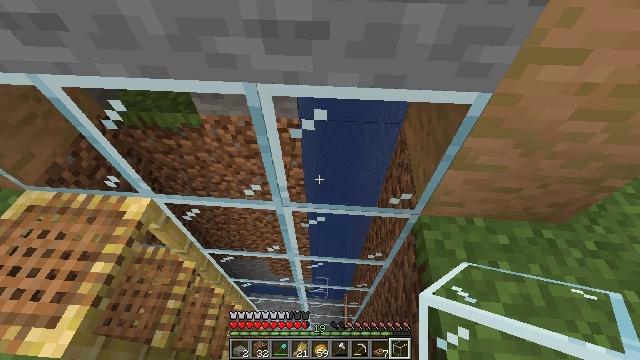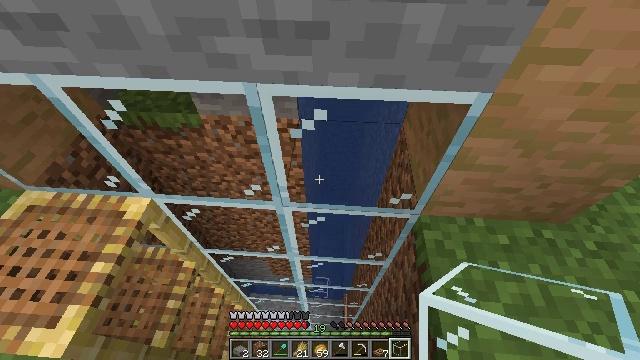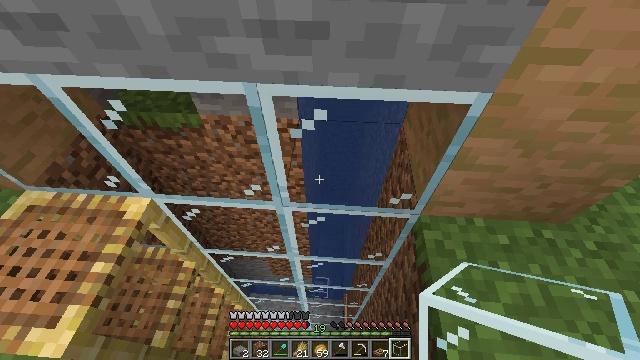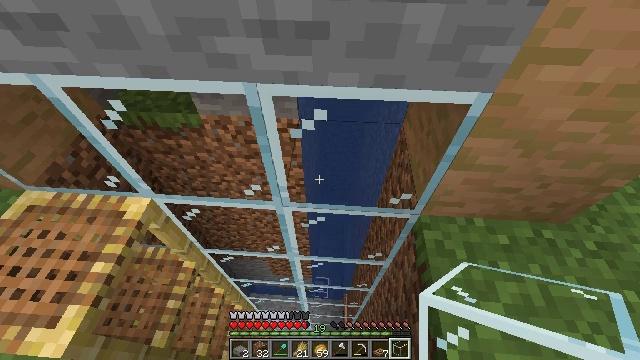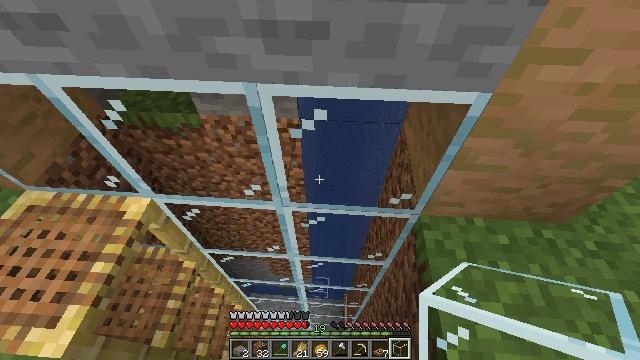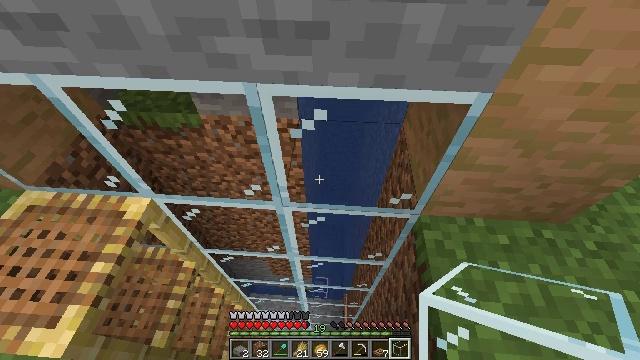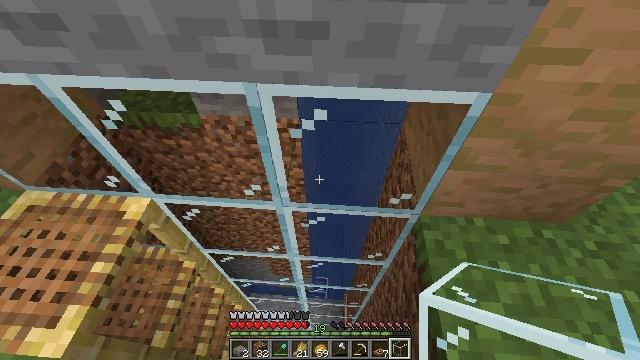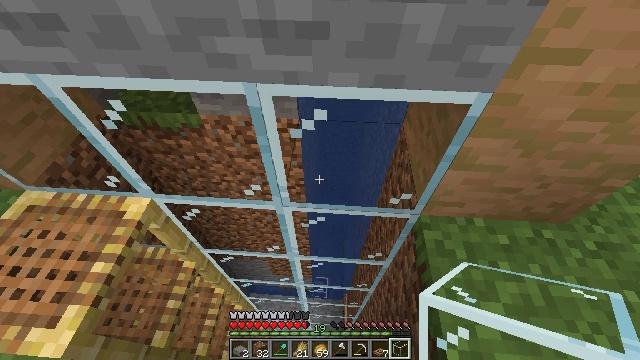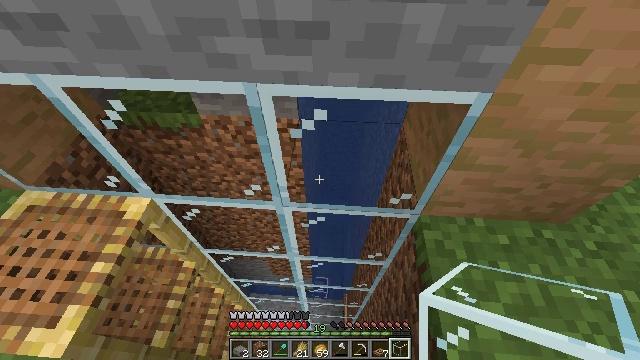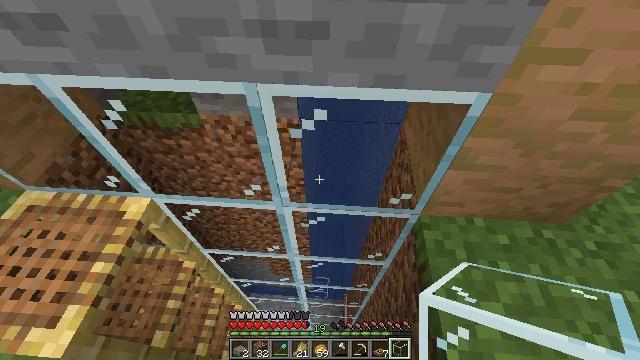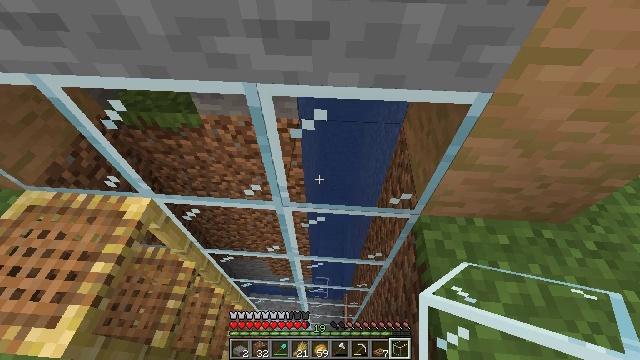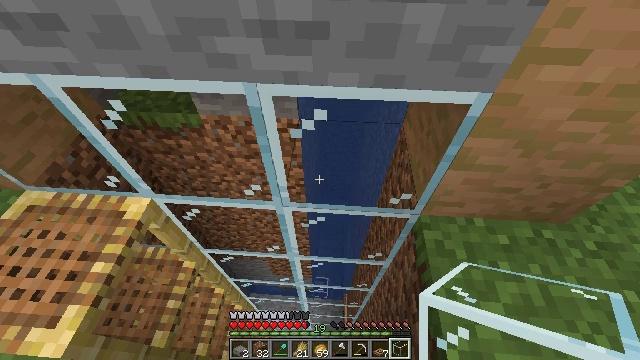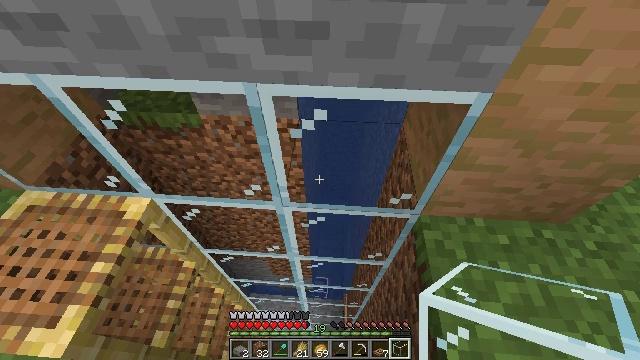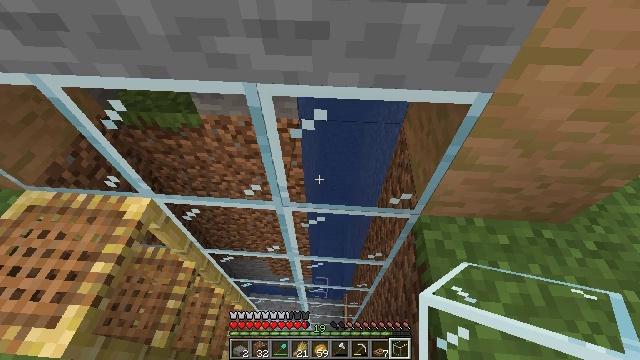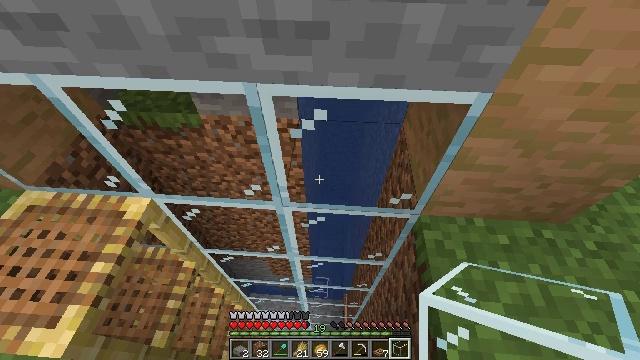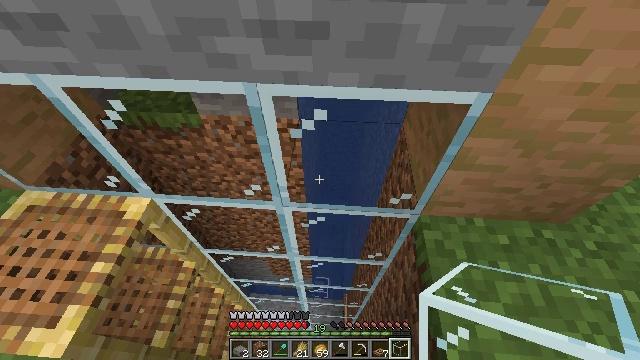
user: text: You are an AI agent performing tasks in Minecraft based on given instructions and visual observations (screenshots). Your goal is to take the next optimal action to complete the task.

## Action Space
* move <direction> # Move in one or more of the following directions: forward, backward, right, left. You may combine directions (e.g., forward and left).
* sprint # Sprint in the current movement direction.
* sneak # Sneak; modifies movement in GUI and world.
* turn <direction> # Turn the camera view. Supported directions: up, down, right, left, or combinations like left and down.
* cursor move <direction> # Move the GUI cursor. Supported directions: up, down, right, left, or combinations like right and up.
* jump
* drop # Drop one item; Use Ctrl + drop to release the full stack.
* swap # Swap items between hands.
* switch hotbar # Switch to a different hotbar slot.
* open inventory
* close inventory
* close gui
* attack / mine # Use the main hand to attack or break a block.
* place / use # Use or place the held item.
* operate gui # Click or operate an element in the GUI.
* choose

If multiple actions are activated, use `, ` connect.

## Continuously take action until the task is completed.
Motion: motion action
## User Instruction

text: Craft a jungle sign with the crafting table and materials.
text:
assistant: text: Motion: no_op
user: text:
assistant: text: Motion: no_op
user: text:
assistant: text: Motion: no_op
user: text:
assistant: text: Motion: no_op
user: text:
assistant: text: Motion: no_op
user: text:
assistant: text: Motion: no_op
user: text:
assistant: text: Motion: no_op
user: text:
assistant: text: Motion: no_op
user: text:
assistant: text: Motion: no_op
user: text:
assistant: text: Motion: no_op
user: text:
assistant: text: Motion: no_op
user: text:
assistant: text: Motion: no_op
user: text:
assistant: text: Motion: no_op
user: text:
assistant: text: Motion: no_op
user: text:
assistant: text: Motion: no_op
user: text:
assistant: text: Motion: no_op
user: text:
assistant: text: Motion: no_op
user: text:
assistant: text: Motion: no_op
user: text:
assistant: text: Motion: no_op
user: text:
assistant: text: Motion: no_op
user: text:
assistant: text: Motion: no_op
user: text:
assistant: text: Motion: no_op
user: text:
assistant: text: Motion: no_op
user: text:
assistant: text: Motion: no_op
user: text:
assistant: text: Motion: no_op
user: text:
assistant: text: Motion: no_op
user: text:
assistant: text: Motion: no_op
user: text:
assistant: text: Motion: no_op
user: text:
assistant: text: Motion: no_op
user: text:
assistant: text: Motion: no_op